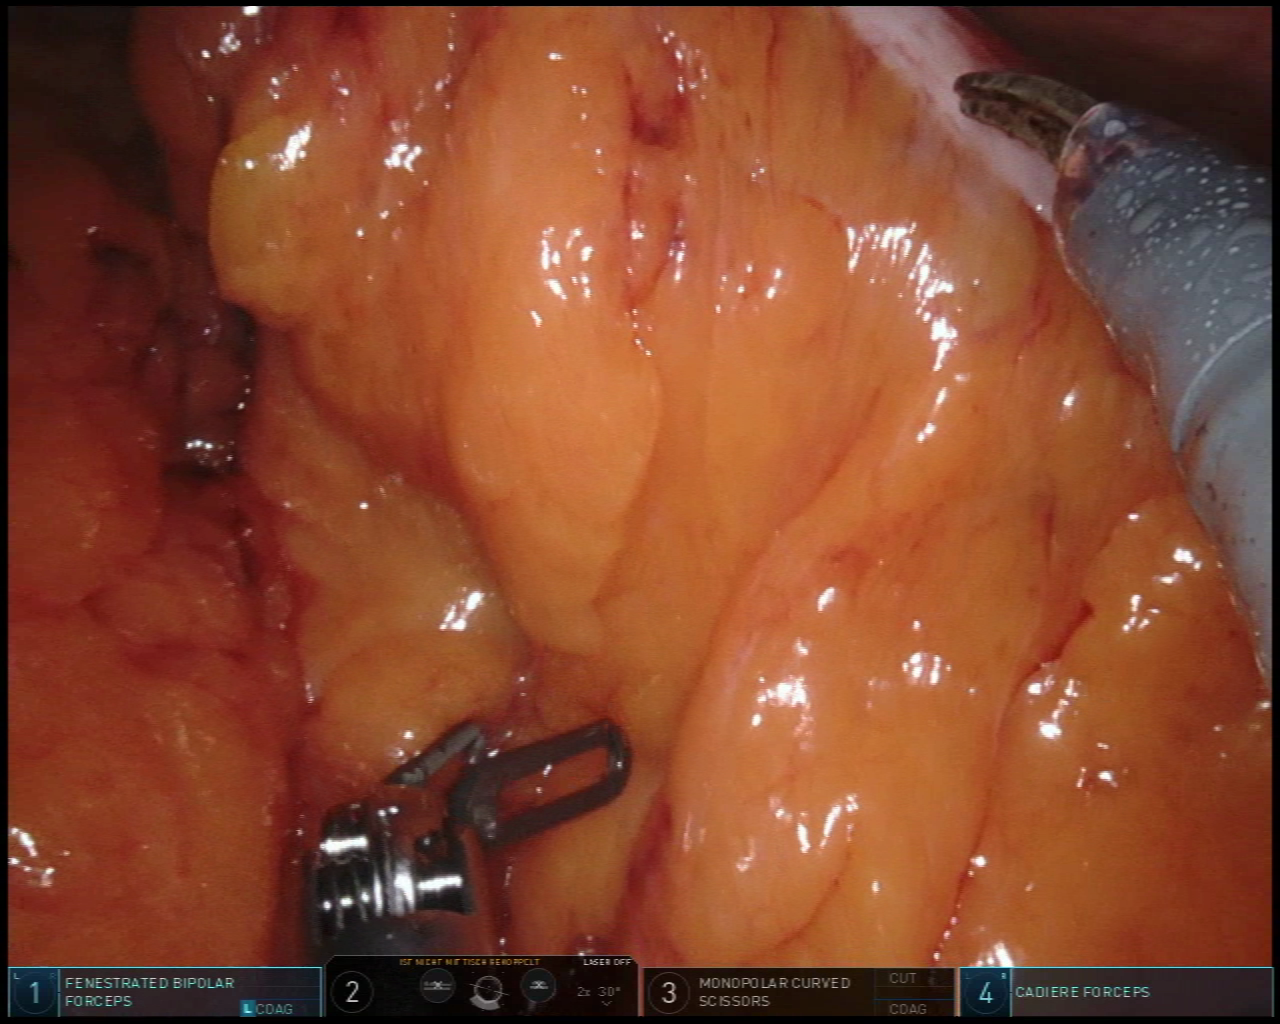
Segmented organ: colon
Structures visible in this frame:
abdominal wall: yes
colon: yes
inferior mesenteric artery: no
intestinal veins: no
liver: no
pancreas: no
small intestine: no
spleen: no
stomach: no
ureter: no
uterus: no
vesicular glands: no